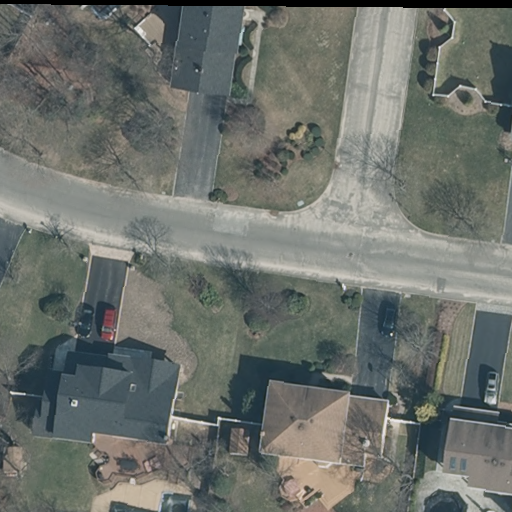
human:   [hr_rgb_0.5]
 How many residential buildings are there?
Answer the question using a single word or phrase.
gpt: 4

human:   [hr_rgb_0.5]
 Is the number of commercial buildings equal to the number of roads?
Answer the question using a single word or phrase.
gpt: no

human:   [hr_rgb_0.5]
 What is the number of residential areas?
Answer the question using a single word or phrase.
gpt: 1

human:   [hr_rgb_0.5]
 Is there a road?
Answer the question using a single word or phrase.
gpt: yes

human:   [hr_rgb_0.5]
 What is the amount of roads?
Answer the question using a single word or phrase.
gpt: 2

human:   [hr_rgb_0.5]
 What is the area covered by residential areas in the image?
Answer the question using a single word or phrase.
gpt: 7987m2

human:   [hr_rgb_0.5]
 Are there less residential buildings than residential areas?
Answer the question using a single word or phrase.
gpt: no

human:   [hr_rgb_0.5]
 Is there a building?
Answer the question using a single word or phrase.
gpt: yes

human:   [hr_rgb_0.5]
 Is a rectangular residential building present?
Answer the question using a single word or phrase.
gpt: yes

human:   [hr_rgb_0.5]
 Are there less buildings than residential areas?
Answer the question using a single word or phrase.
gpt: no

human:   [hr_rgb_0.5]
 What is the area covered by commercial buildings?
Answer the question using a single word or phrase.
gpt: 0m2

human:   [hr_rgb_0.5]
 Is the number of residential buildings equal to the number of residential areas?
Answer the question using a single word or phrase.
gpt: no

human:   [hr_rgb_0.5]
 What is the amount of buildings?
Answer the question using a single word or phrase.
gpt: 4

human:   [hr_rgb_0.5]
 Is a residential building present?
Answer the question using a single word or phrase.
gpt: yes

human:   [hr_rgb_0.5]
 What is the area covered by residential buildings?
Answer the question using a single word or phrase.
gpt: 1238m2

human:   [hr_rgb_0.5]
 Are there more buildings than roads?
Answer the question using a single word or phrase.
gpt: yes

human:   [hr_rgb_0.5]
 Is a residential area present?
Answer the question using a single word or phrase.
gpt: yes

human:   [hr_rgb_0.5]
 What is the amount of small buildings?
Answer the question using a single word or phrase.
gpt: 0

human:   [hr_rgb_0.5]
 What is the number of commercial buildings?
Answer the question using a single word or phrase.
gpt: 0

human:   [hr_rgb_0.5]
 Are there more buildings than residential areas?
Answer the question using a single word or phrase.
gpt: yes

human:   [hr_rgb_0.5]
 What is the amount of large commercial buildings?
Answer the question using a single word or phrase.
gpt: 0

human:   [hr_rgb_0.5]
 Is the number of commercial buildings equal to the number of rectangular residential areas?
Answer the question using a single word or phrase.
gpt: no

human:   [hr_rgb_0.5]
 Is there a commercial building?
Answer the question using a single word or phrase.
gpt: no

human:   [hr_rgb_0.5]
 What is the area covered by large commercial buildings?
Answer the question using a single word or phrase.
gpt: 0m2

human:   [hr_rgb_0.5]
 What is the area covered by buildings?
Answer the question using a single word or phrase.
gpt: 1238m2

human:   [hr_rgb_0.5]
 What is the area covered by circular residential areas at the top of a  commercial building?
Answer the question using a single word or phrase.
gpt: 0m2

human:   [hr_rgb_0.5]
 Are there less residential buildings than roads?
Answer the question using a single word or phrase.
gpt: no

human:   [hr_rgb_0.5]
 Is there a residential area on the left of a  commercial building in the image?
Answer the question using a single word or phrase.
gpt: no

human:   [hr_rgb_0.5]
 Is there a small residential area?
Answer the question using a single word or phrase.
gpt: no

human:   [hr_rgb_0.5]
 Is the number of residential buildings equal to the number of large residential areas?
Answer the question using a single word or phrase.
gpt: no

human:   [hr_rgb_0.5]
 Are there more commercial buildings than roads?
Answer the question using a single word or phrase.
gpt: no

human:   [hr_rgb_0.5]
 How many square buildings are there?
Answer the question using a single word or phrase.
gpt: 0

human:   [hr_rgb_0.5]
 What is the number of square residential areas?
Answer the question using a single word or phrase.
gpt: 0

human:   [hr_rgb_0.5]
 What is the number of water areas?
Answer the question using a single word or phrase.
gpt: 0

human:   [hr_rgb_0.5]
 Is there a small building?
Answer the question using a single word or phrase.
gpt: no

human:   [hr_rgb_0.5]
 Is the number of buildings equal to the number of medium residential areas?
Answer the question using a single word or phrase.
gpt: no

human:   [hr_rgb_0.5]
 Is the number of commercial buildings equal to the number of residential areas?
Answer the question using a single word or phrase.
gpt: no

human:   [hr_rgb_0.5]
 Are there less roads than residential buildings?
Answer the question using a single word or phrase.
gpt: yes

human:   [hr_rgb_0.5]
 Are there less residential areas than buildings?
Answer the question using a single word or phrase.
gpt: yes

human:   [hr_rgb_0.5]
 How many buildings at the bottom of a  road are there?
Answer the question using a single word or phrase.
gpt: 3

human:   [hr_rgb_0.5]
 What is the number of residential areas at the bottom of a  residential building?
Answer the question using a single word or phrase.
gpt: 0

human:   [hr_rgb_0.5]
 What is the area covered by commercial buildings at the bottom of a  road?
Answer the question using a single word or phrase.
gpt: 0m2

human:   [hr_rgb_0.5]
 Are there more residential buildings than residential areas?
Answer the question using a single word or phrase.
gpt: yes

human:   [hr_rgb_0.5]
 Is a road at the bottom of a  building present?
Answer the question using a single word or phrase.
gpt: yes

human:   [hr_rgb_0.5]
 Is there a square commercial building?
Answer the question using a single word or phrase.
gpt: no

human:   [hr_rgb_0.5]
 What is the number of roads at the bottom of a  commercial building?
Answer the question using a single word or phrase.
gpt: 0

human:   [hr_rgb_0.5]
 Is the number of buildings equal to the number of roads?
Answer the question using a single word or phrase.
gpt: no

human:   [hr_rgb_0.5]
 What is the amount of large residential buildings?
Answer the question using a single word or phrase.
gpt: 1

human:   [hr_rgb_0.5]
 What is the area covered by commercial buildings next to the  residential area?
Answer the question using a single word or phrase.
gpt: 0m2

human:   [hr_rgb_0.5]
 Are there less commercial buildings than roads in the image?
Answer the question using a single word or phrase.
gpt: yes

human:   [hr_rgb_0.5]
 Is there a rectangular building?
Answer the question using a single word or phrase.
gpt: yes

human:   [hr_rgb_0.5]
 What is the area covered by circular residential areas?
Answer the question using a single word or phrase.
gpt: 0m2

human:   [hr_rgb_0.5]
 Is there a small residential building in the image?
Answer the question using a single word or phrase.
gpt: no

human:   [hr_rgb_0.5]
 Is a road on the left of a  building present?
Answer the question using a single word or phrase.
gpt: yes

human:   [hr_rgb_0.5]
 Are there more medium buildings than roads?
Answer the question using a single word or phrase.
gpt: yes

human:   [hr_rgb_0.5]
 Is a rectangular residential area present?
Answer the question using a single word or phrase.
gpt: yes

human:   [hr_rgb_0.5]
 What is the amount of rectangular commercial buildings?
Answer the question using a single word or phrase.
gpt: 0

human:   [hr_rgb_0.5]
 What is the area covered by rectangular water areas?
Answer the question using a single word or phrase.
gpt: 0m2

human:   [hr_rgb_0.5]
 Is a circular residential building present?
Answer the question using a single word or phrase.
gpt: no

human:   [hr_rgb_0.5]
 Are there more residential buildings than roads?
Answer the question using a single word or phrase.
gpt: yes

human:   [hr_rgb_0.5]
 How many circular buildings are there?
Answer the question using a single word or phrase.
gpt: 0

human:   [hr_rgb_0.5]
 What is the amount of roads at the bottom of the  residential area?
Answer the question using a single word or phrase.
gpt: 0

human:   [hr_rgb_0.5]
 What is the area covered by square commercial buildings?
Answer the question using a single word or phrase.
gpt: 0m2

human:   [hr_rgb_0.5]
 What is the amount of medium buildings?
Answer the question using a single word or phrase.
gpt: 3